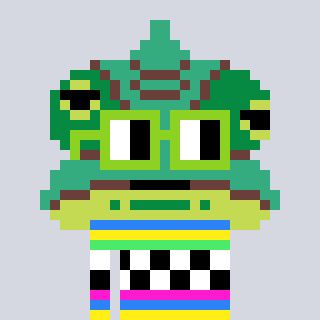
a pixel art character with square light green glasses, a chameleon-shaped head and a darkpink-colored body on a cool background